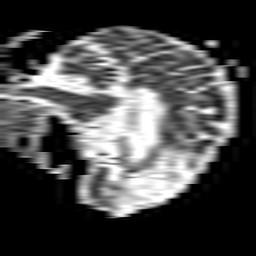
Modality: ADC
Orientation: sagittal
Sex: female
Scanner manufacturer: philips
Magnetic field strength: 1.5 T
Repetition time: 3.391 s
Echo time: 0.06922 s